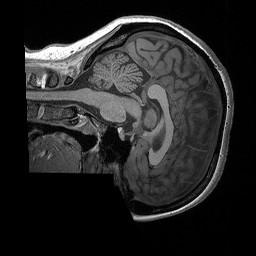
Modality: T1w
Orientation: sagittal
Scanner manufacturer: siemens
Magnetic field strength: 3 T
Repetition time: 2.3 s
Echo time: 0.00298 s